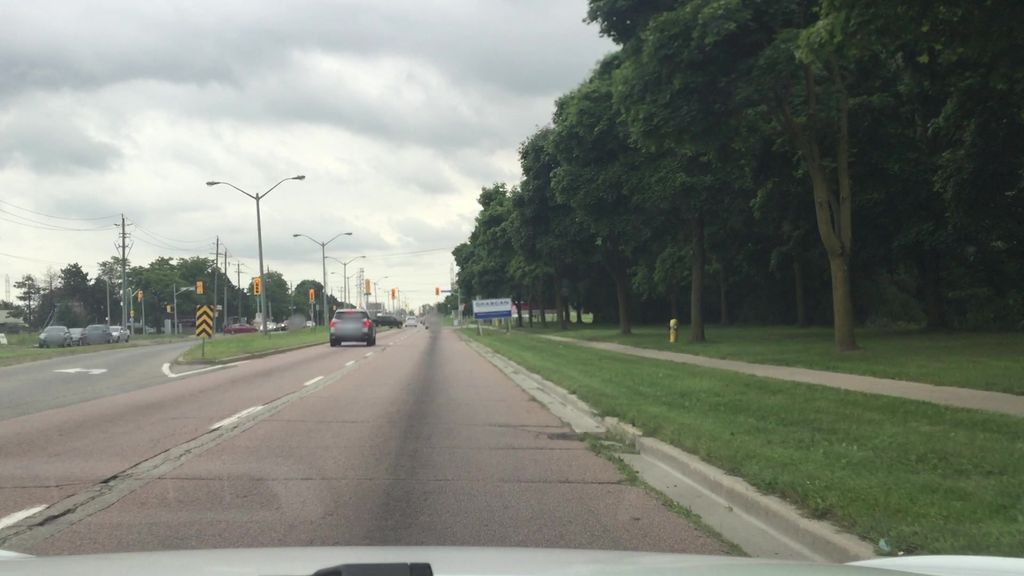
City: toronto